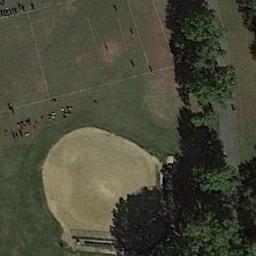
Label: baseball_diamond